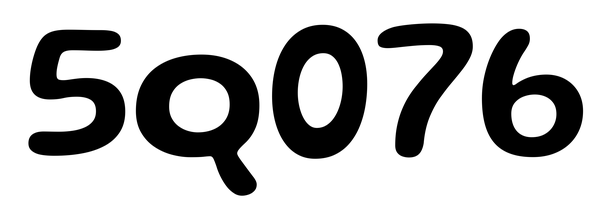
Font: Gluten_Medium